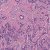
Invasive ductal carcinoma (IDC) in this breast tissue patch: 1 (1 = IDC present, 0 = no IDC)